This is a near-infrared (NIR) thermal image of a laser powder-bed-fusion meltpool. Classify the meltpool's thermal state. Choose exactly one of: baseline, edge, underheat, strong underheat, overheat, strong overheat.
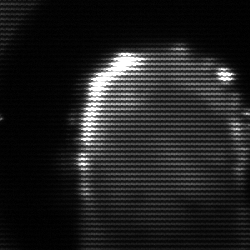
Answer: baseline